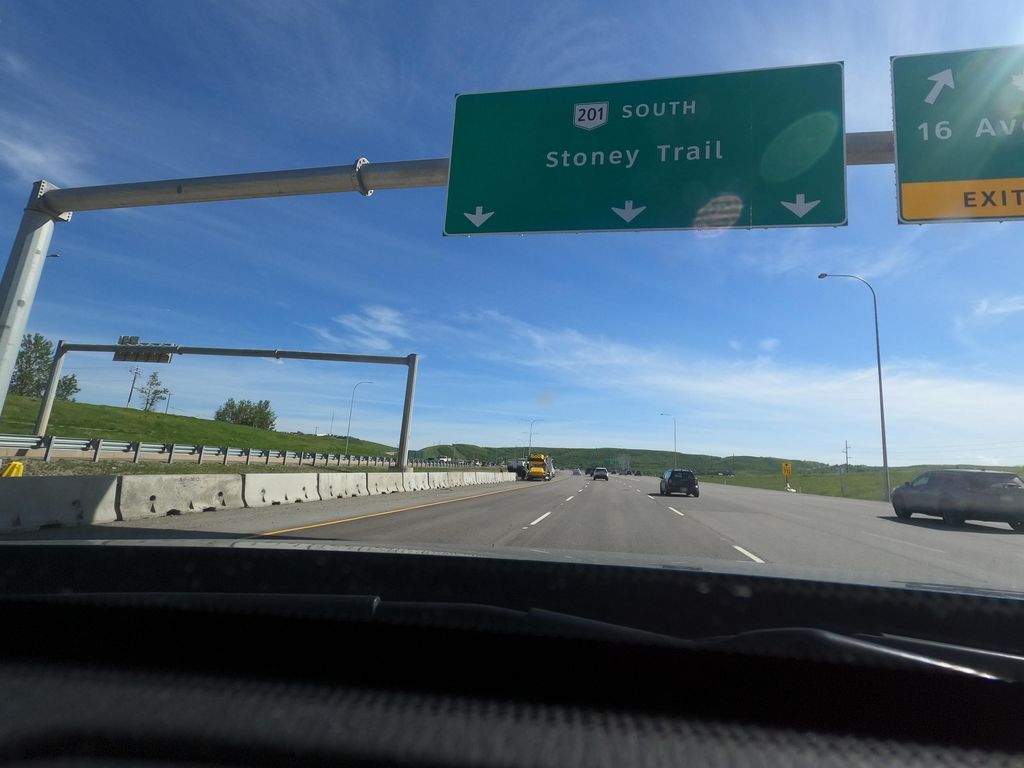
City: calgary